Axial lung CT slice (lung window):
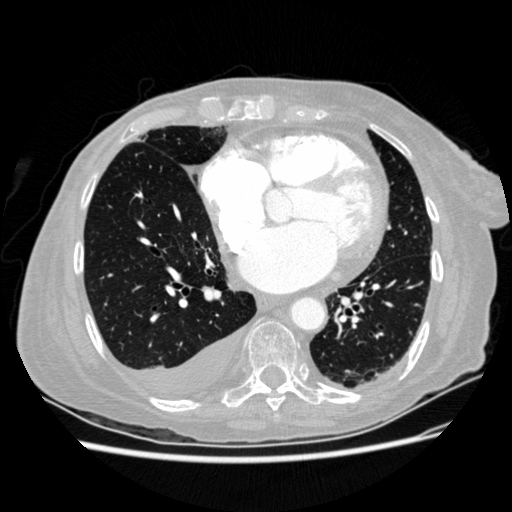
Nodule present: no